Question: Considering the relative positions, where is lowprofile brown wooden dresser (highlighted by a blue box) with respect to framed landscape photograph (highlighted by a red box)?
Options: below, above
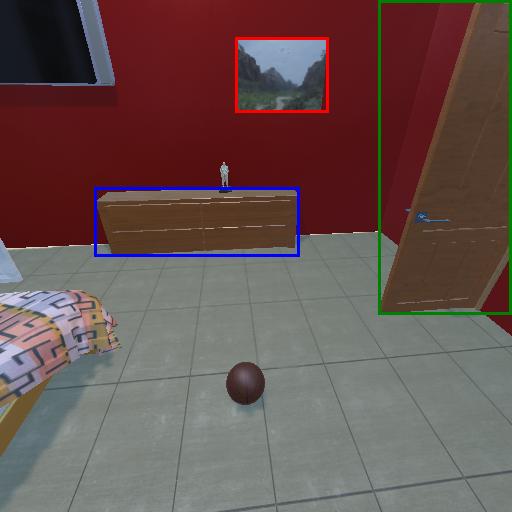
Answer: below